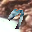
Label: 7